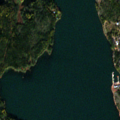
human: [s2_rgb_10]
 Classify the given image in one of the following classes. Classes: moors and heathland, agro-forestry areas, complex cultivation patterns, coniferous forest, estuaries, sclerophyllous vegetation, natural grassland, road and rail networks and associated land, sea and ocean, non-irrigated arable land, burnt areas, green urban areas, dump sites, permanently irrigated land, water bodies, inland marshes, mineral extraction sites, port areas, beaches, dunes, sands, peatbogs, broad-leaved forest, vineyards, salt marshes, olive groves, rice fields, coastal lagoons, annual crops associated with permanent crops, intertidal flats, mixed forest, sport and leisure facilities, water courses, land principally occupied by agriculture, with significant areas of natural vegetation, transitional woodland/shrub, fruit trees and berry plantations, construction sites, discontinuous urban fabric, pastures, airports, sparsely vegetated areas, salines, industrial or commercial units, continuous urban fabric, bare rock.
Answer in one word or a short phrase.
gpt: discontinuous urban fabric, coniferous forest, sea and ocean